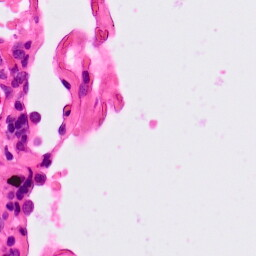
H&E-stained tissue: Lung